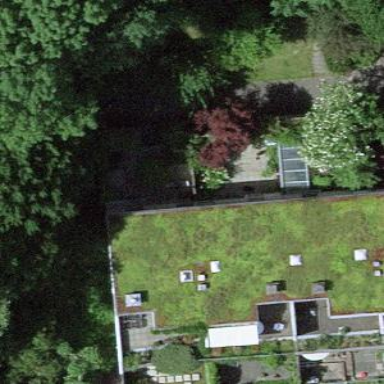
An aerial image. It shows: Terrace building with flat grass roof.